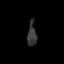
Tissue: skin
Cell type: Fibroblasts
Senescence score: 0.7669
Nuclear area (px): 208
Mean DAPI intensity: 54.678